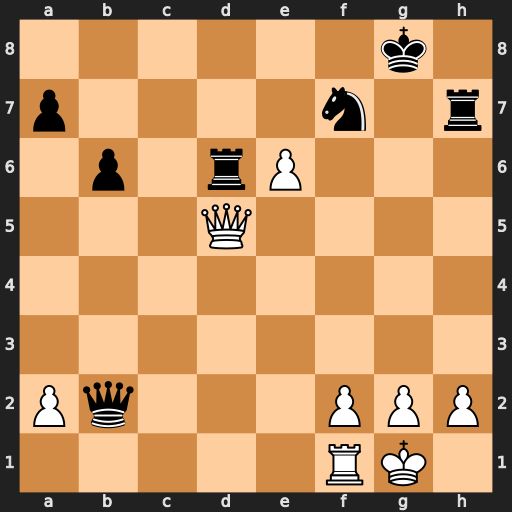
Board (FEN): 6k1/p4n1r/1p1rP3/3Q4/8/8/Pq3PPP/5RK1
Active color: w
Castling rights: -
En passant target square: -
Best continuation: exf7+ Rxf7 Qxd6